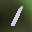
Label: 1